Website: home-depot
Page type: account-dashboard
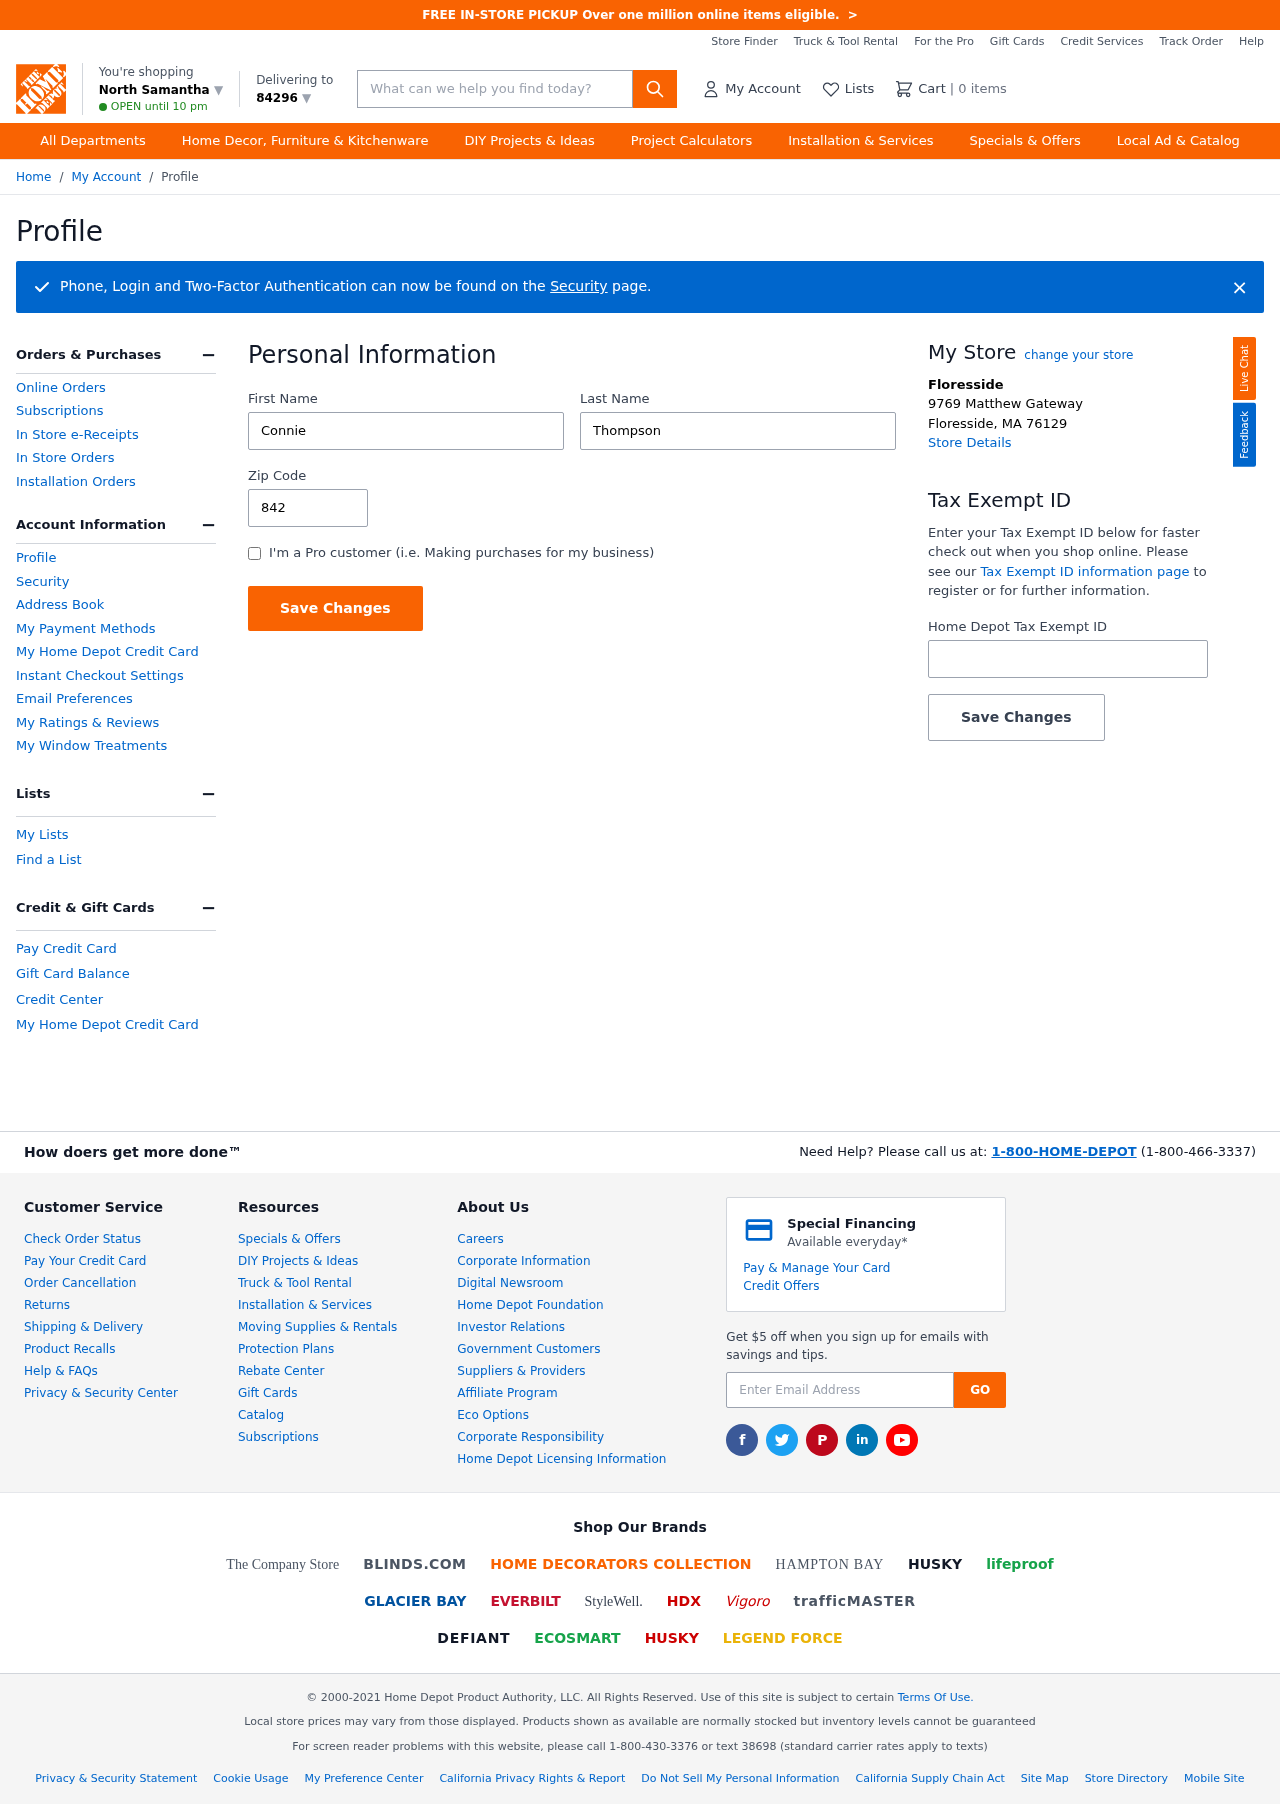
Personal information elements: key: PII_CITY
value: North Samantha ▼
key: PII_FIRSTNAME
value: Connie
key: PII_LASTNAME
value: Thompson
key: PII_LOCATION1_CITY
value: Floresside
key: PII_LOCATION1_CITY_STATE_ZIP
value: Floresside, MA 76129
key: PII_LOCATION1_STREET
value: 9769 Matthew Gateway
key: PII_POSTCODE
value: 84296 ▼
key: PII_POSTCODE
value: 84296
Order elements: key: ORDER_NUM_ITEMS
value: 0
Search elements: key: HEADER_SEARCH
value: What can we help you find today?